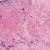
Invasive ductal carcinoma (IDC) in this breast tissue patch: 0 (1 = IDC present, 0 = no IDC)